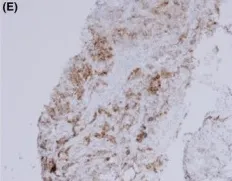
CD10 . And F is x20.
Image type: pathology (immunostaining)